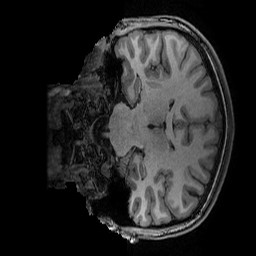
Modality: T1w
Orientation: coronal
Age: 15
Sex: female
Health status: ill
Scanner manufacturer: ge
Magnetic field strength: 3 T
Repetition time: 0.007664 s
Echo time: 0.00342 s